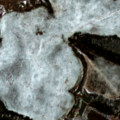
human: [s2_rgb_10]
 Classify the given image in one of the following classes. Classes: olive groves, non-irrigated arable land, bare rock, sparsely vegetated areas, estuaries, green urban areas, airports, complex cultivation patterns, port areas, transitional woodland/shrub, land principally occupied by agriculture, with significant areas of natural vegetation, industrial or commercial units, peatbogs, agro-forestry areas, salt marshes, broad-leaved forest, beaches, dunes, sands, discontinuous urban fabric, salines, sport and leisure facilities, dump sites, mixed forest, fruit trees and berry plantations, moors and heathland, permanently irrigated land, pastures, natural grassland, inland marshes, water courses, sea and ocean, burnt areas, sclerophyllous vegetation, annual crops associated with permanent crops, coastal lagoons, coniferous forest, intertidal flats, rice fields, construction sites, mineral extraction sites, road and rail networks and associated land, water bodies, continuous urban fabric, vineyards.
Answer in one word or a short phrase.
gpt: coniferous forest, mixed forest, transitional woodland/shrub, water bodies